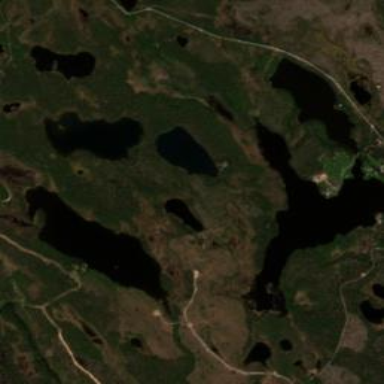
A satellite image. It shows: Serene lake.